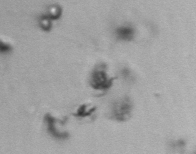
Label: Phaeocystis